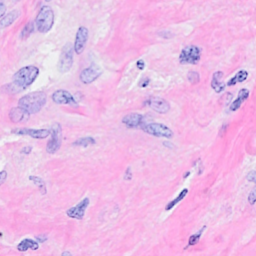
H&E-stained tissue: Breast